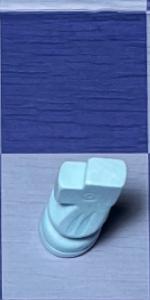
Label: Knight_White